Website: home-depot
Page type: customer-info-address
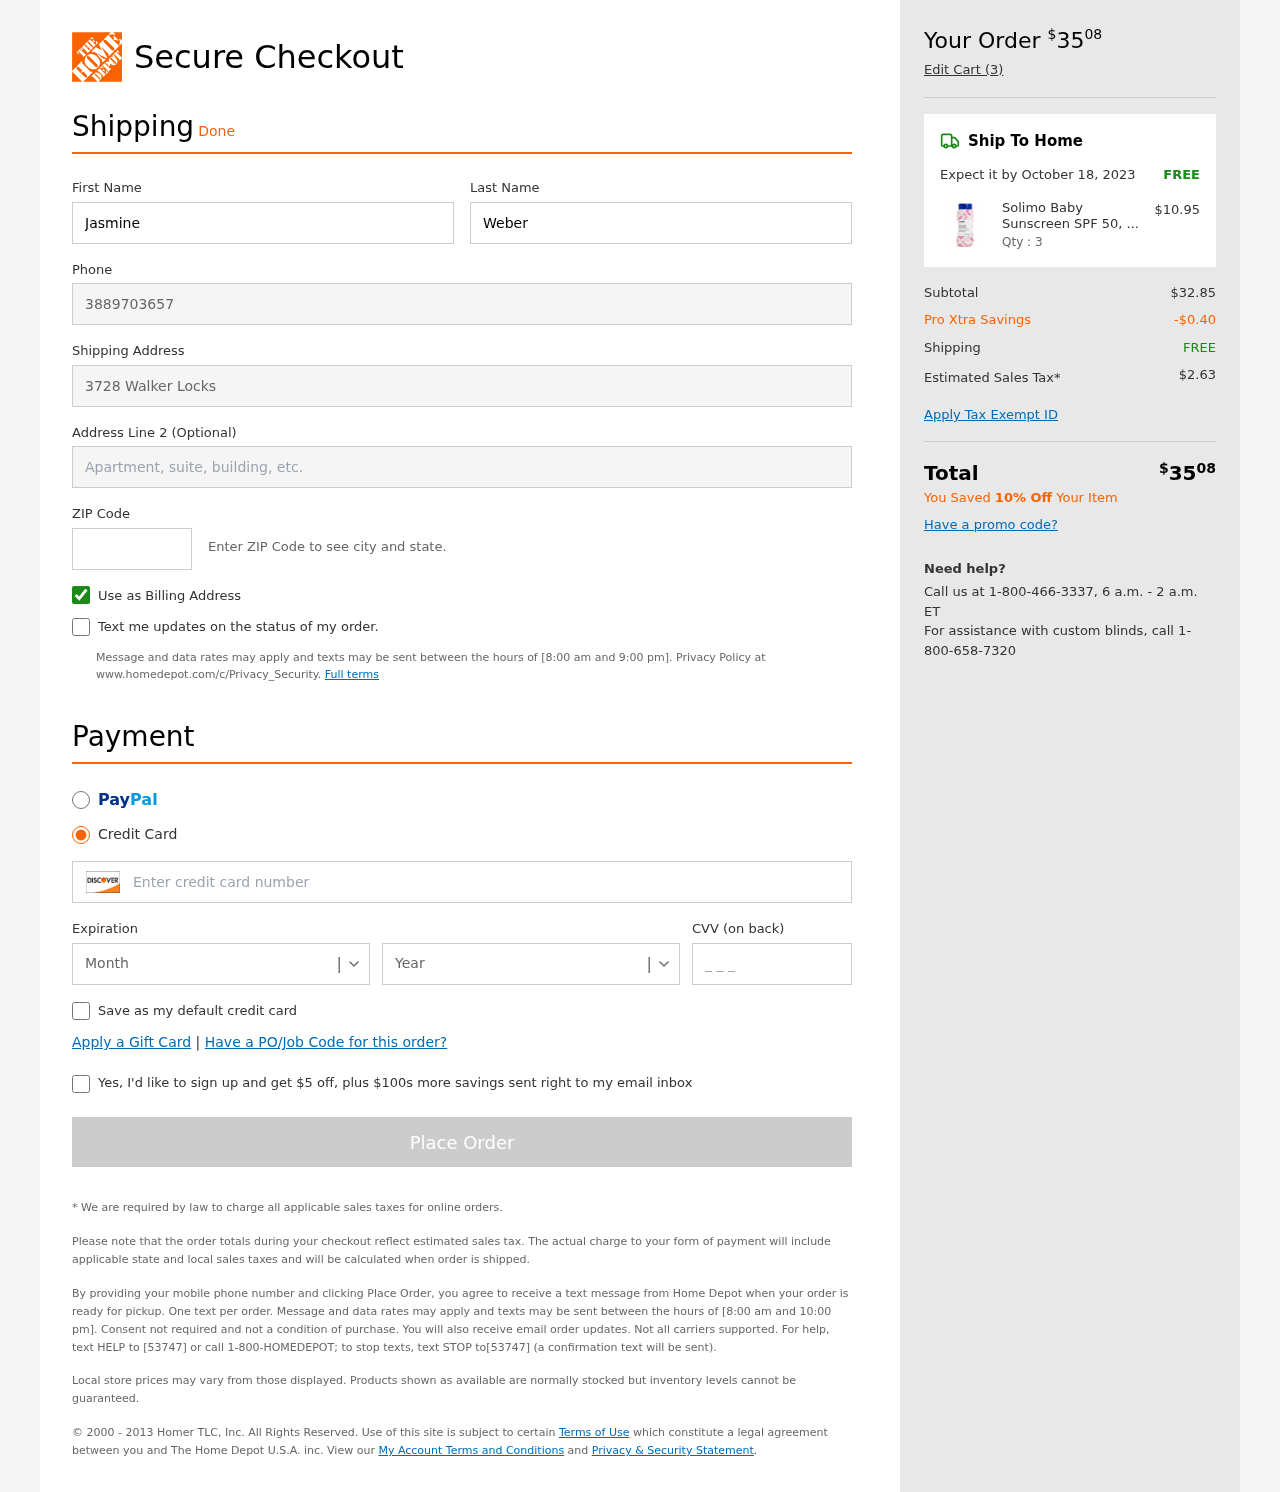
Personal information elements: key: PII_CARD_CVV
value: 697
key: PII_CARD_EXPIRY_MONTH
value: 02
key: PII_CARD_EXPIRY_YEAR
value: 30
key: PII_CARD_NUMBER
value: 6549 0234 9409 6271
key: PII_FIRSTNAME
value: Jasmine
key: PII_LASTNAME
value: Weber
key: PII_PHONE
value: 3889703657
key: PII_POSTCODE
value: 49762
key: PII_STREET
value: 3728 Walker Locks
Product elements: key: PRODUCT1_NAME
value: Solimo Baby Sunscreen SPF 50, 8 Fluid Ounce
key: PRODUCT1_PRICE
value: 10.95
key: PRODUCT1_QUANTITY
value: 3
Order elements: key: ORDER_TOTAL
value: $3508
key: ORDER_NUM_ITEMS
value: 3
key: ORDER_DELIVERY_DATE
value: October 18, 2023
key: ORDER_SHIPPING_COST
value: FREE
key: ORDER_SUBTOTAL
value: $32.85
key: ORDER_DISCOUNT
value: -$0.40
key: ORDER_SHIPPING_COST2
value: FREE
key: ORDER_TAX
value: $2.63
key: ORDER_TOTAL2
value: $3508
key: ORDER_SAVINGS_MESSAGE
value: You Saved 10% Off Your Item